Field crop: maize
Growth stage: 2
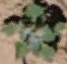
Species: chenopodium